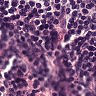
Metastatic tissue present: no